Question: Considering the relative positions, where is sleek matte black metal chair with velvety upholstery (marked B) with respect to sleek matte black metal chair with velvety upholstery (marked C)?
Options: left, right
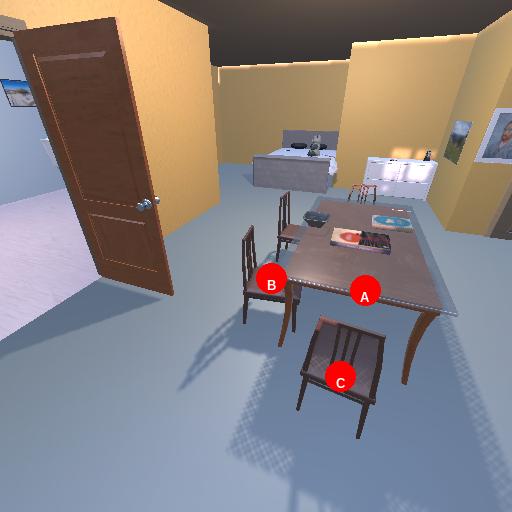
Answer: left